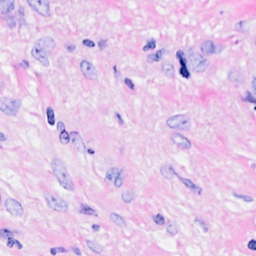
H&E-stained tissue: Breast